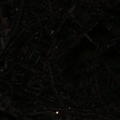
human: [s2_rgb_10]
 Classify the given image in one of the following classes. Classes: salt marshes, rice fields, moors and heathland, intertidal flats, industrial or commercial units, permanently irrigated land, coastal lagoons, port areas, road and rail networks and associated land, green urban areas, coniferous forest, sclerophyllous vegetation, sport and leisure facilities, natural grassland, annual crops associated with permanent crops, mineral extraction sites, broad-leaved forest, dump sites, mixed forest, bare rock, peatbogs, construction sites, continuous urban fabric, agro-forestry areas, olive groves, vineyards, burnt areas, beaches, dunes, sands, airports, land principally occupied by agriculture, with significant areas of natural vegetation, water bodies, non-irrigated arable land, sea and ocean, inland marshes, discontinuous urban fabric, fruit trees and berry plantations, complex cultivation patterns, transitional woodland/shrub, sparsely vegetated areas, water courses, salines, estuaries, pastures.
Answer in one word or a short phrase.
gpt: discontinuous urban fabric, industrial or commercial units